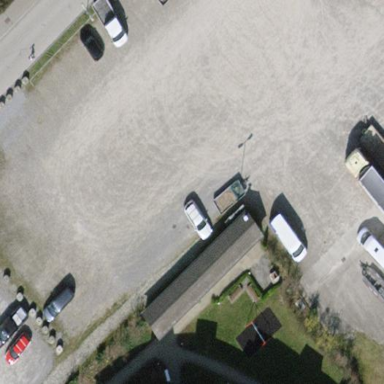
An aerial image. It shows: Parking area with surface.